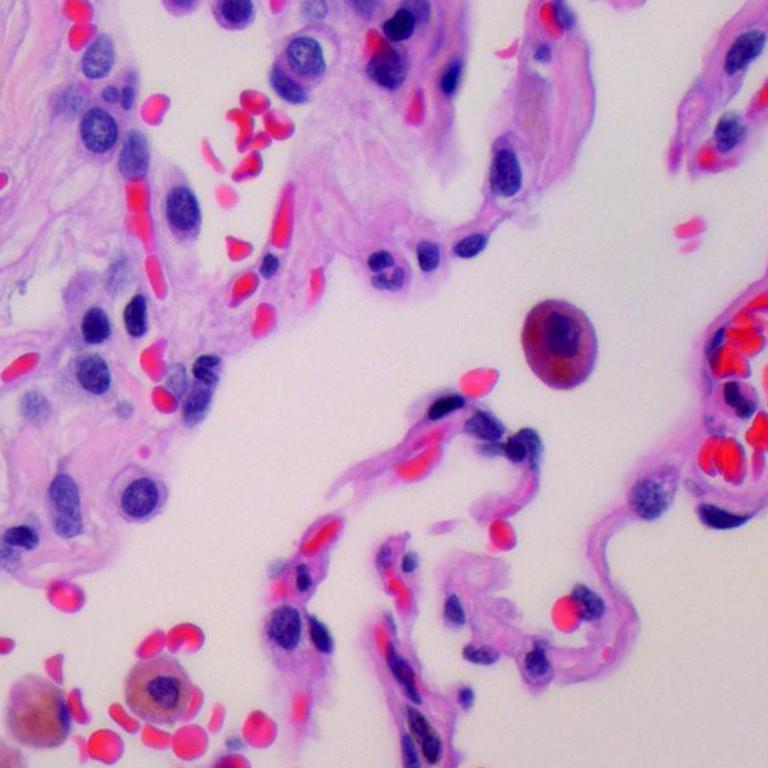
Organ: lung
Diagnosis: benign